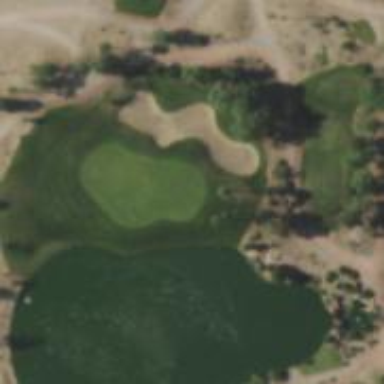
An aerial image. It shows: View of golf hole.